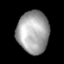
Tissue: lung
Cell type: T cells
Senescence score: 0.2298
Nuclear area (px): 1315
Mean DAPI intensity: 163.344